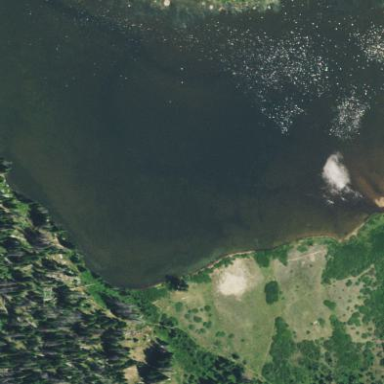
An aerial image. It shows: Beautiful lake surrounded by nature.